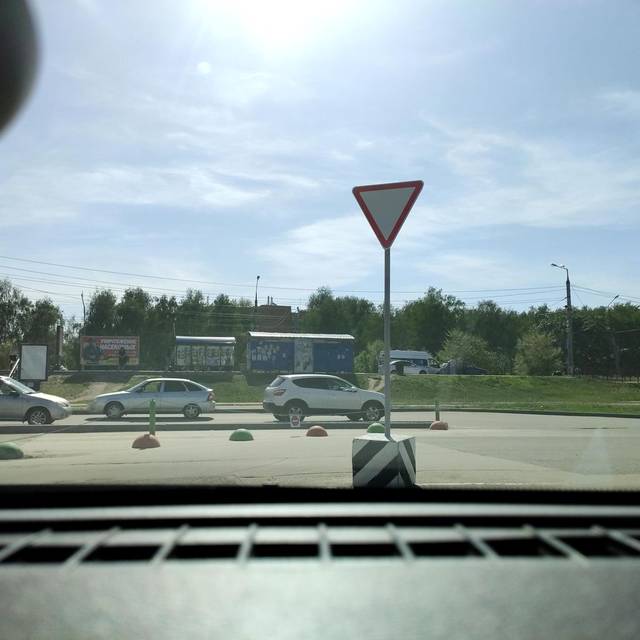
Region: Russia
Coordinates: 53.54, 49.389